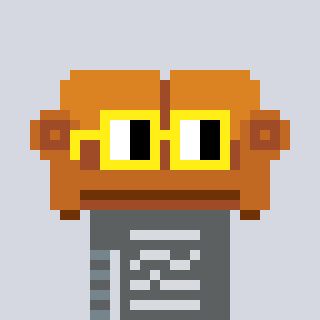
a pixel art character with square yellow glasses, a couch-shaped head and a hotbrown-colored body on a cool background